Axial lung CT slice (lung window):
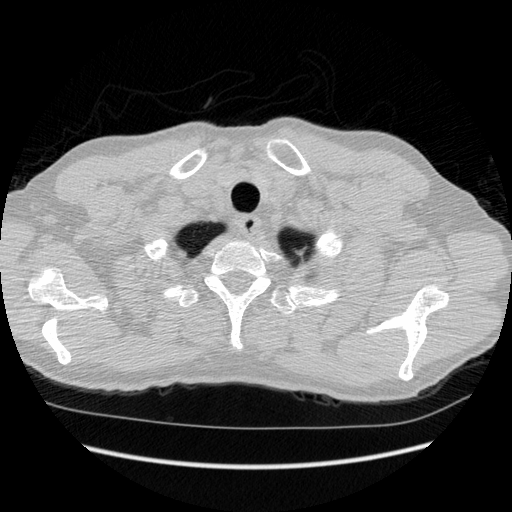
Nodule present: no